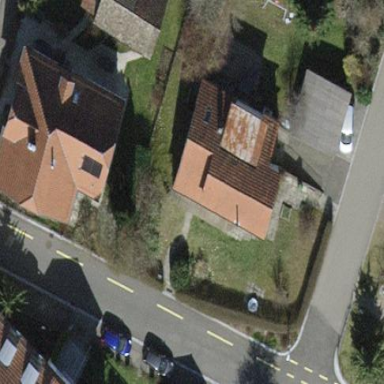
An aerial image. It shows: Detached building.